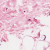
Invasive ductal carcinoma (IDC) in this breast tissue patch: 0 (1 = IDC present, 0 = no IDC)